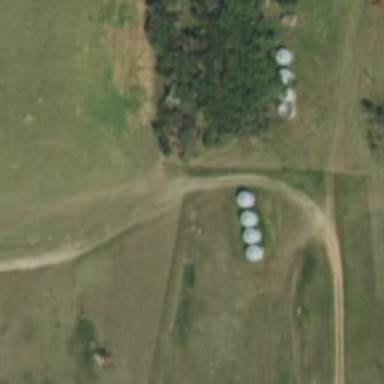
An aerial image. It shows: Silo.